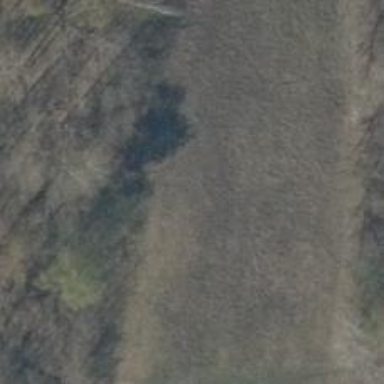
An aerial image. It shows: Abandoned railway.